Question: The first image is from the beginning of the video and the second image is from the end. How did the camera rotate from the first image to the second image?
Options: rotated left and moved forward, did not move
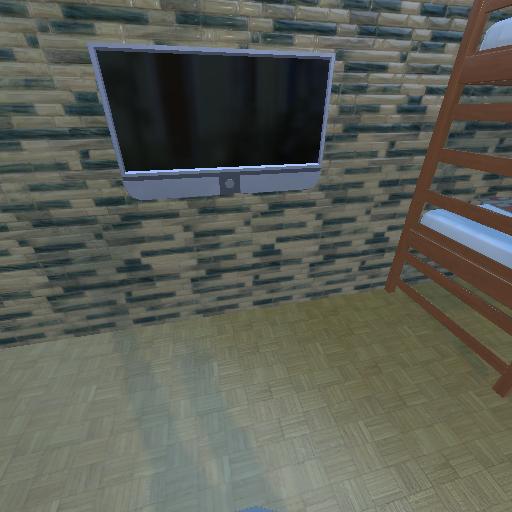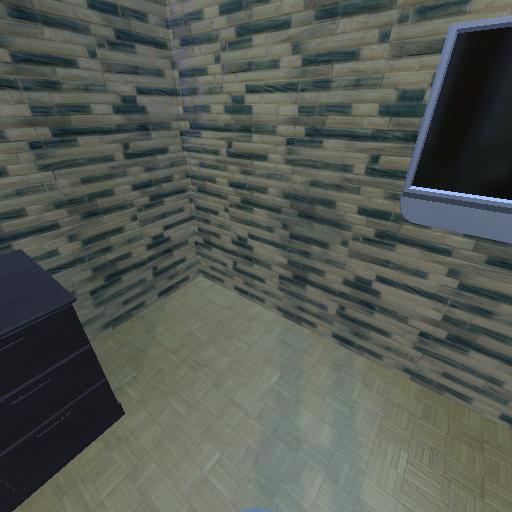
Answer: rotated left and moved forward